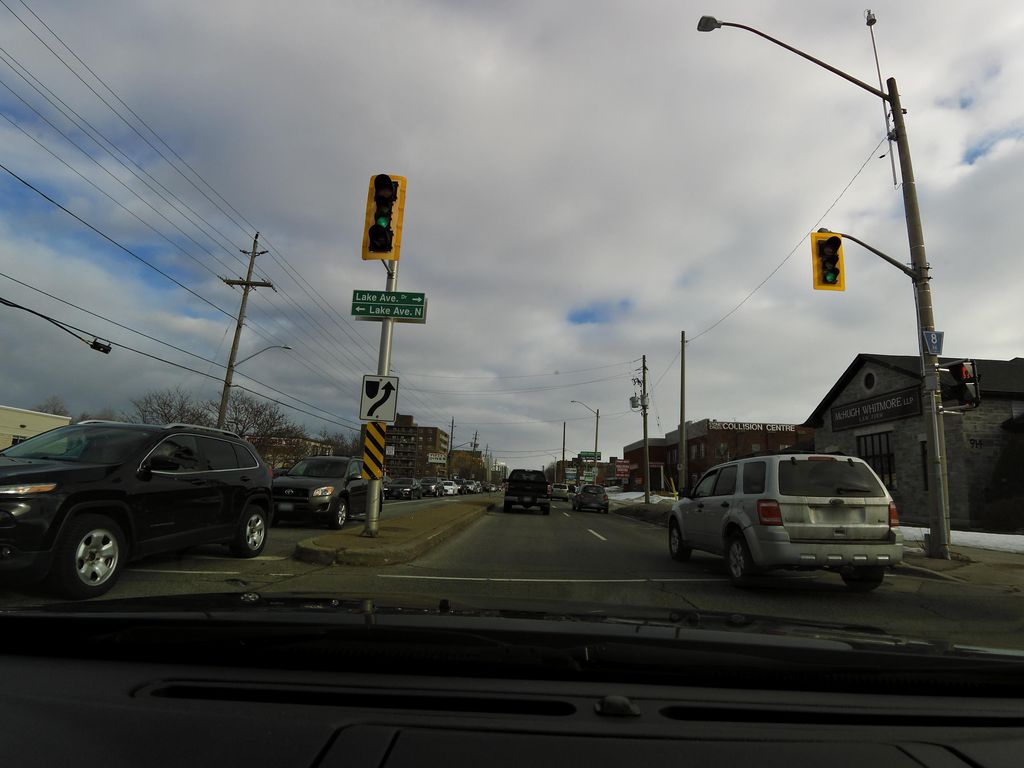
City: hamilton